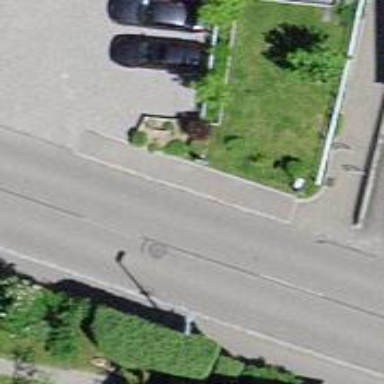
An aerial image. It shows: Bus stop with platform for public transport.